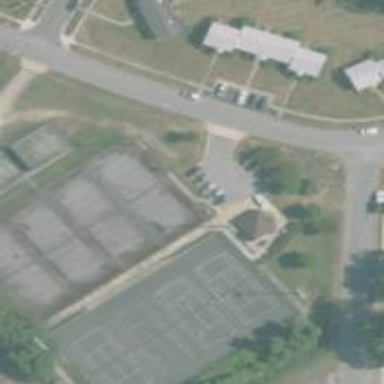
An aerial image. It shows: Tennis court on pitch.